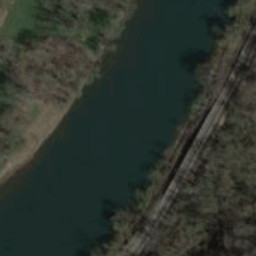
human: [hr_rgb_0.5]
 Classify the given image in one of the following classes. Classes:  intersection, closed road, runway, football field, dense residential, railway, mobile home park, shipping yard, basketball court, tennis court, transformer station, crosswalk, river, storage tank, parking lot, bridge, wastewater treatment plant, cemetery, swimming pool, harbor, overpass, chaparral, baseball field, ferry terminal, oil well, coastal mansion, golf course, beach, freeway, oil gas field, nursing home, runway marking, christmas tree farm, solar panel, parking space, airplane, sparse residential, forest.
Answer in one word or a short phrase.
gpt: river